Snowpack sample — Loveland Pass, Silver Plume, Colorado, USA (2/11/26, 12:00 PM MST)
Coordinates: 39.663, -105.886
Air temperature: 35 °F
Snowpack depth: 82 cm
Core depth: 10 cm
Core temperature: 17.6 °F
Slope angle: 13°, slope face: 12°
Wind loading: high
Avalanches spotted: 1
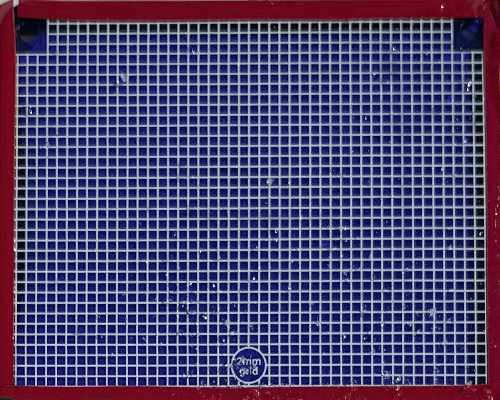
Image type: profile
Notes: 1 small avalanche spotted on the north side of the bowl, lots of wind loading